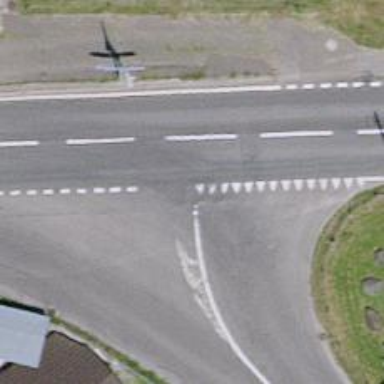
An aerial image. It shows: Road with "give way" sign.